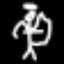
Label: angel